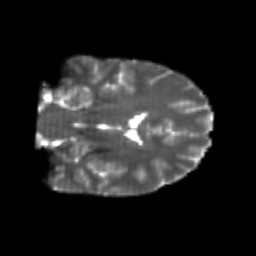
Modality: T2w
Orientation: coronal
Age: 23
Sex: male
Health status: healthy
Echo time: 0.074 s